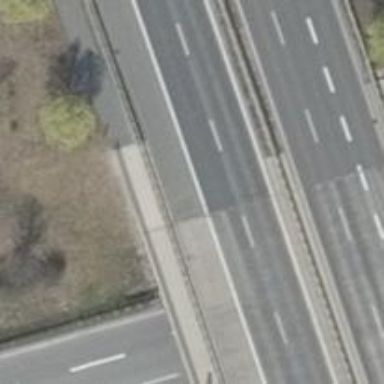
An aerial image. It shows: Asphalt path on bridge.